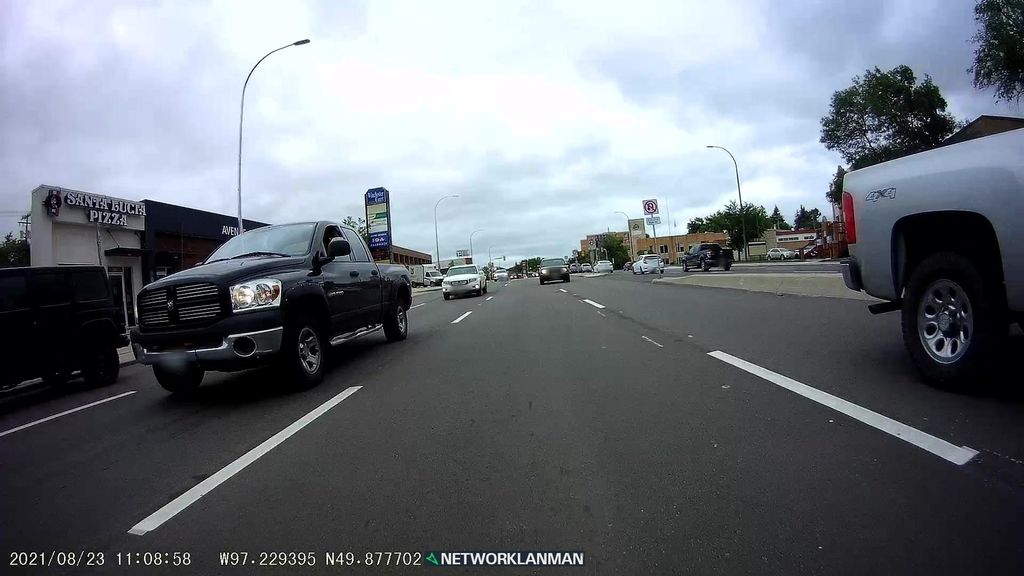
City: winnipeg